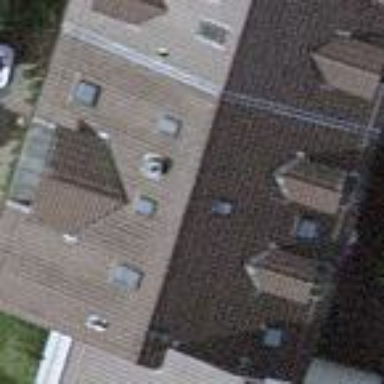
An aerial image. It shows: Gabled roof apartments building with maroon roof tiles.